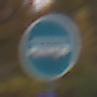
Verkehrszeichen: Busssonderstreifen
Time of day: Midday
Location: Outdoor (Nature)
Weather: Overcast
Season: Autumn
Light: Natural